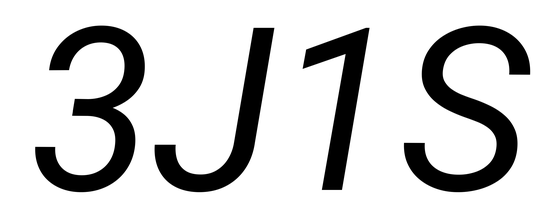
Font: Roboto-Italic_Italic